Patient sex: M
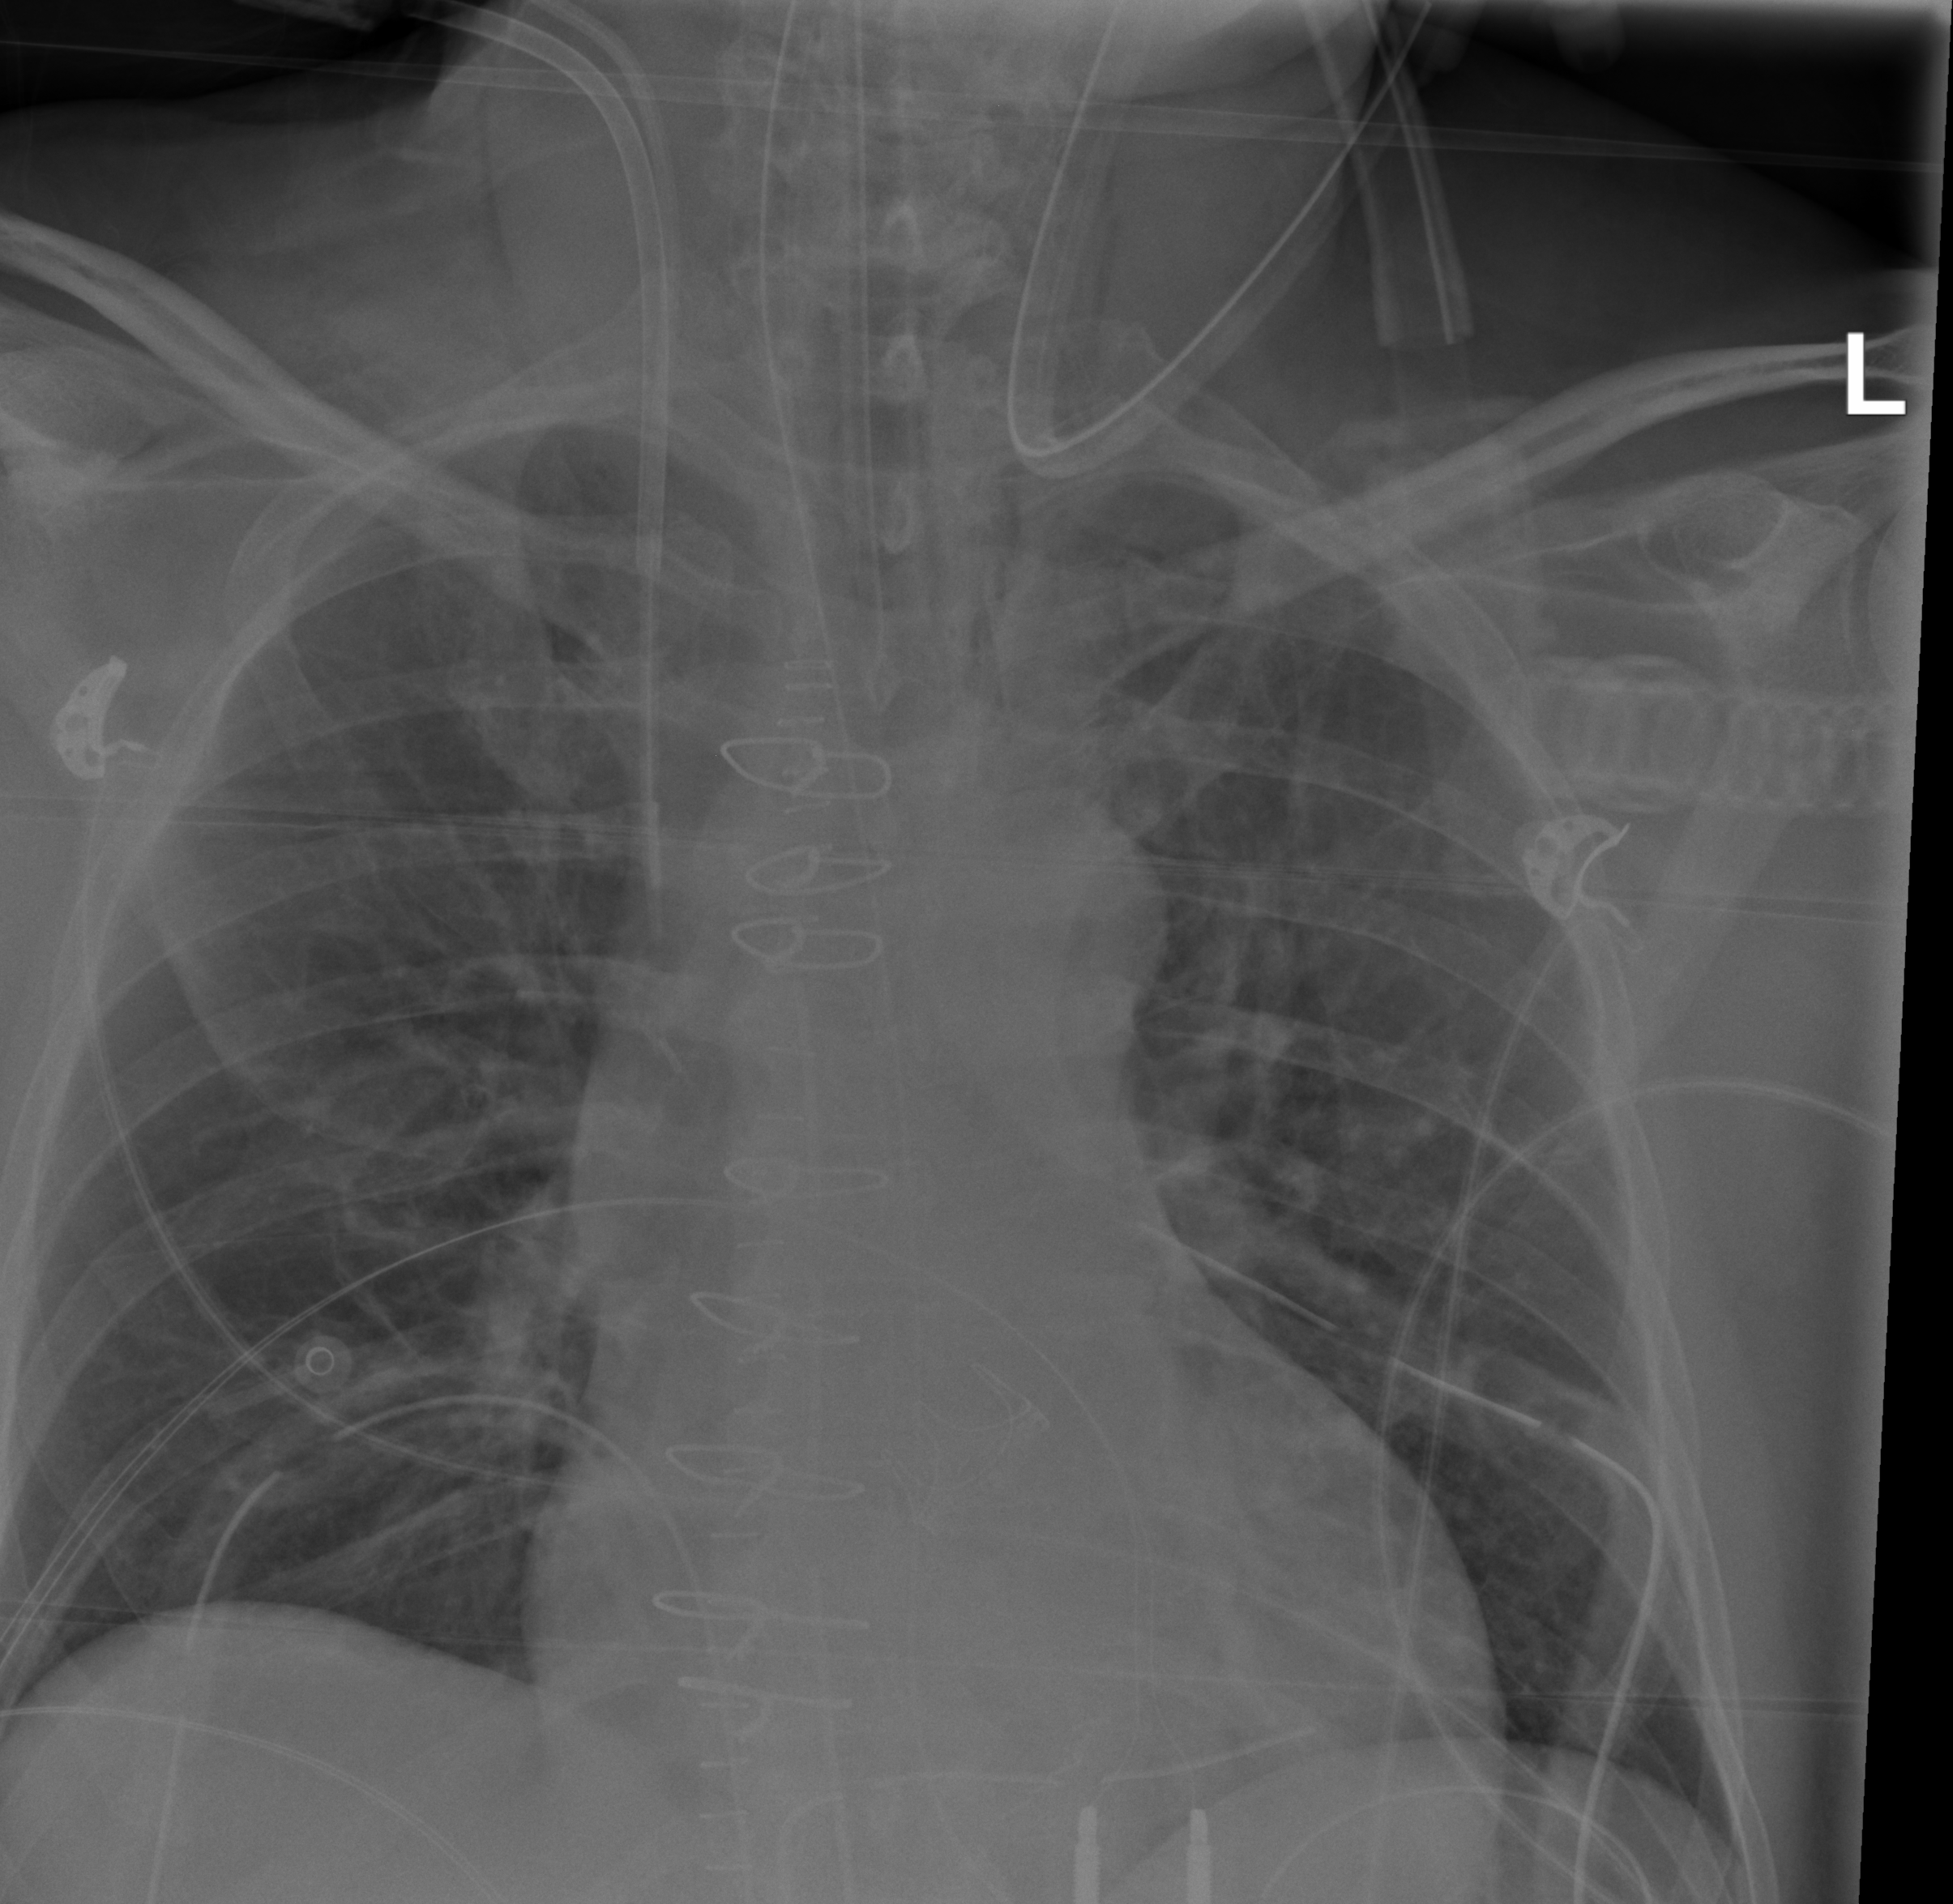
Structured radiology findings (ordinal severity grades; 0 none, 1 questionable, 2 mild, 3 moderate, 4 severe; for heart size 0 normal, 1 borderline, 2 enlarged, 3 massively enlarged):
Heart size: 2
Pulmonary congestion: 0
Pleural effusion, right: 0
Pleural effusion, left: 0
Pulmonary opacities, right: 0
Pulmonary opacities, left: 0
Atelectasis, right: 2
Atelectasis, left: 0